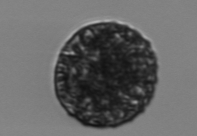
Label: Vicicitus_globosus